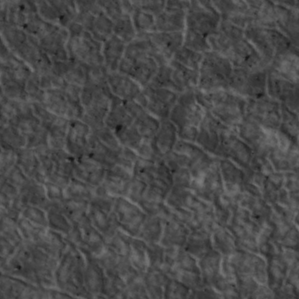
Label: non_frost